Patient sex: M
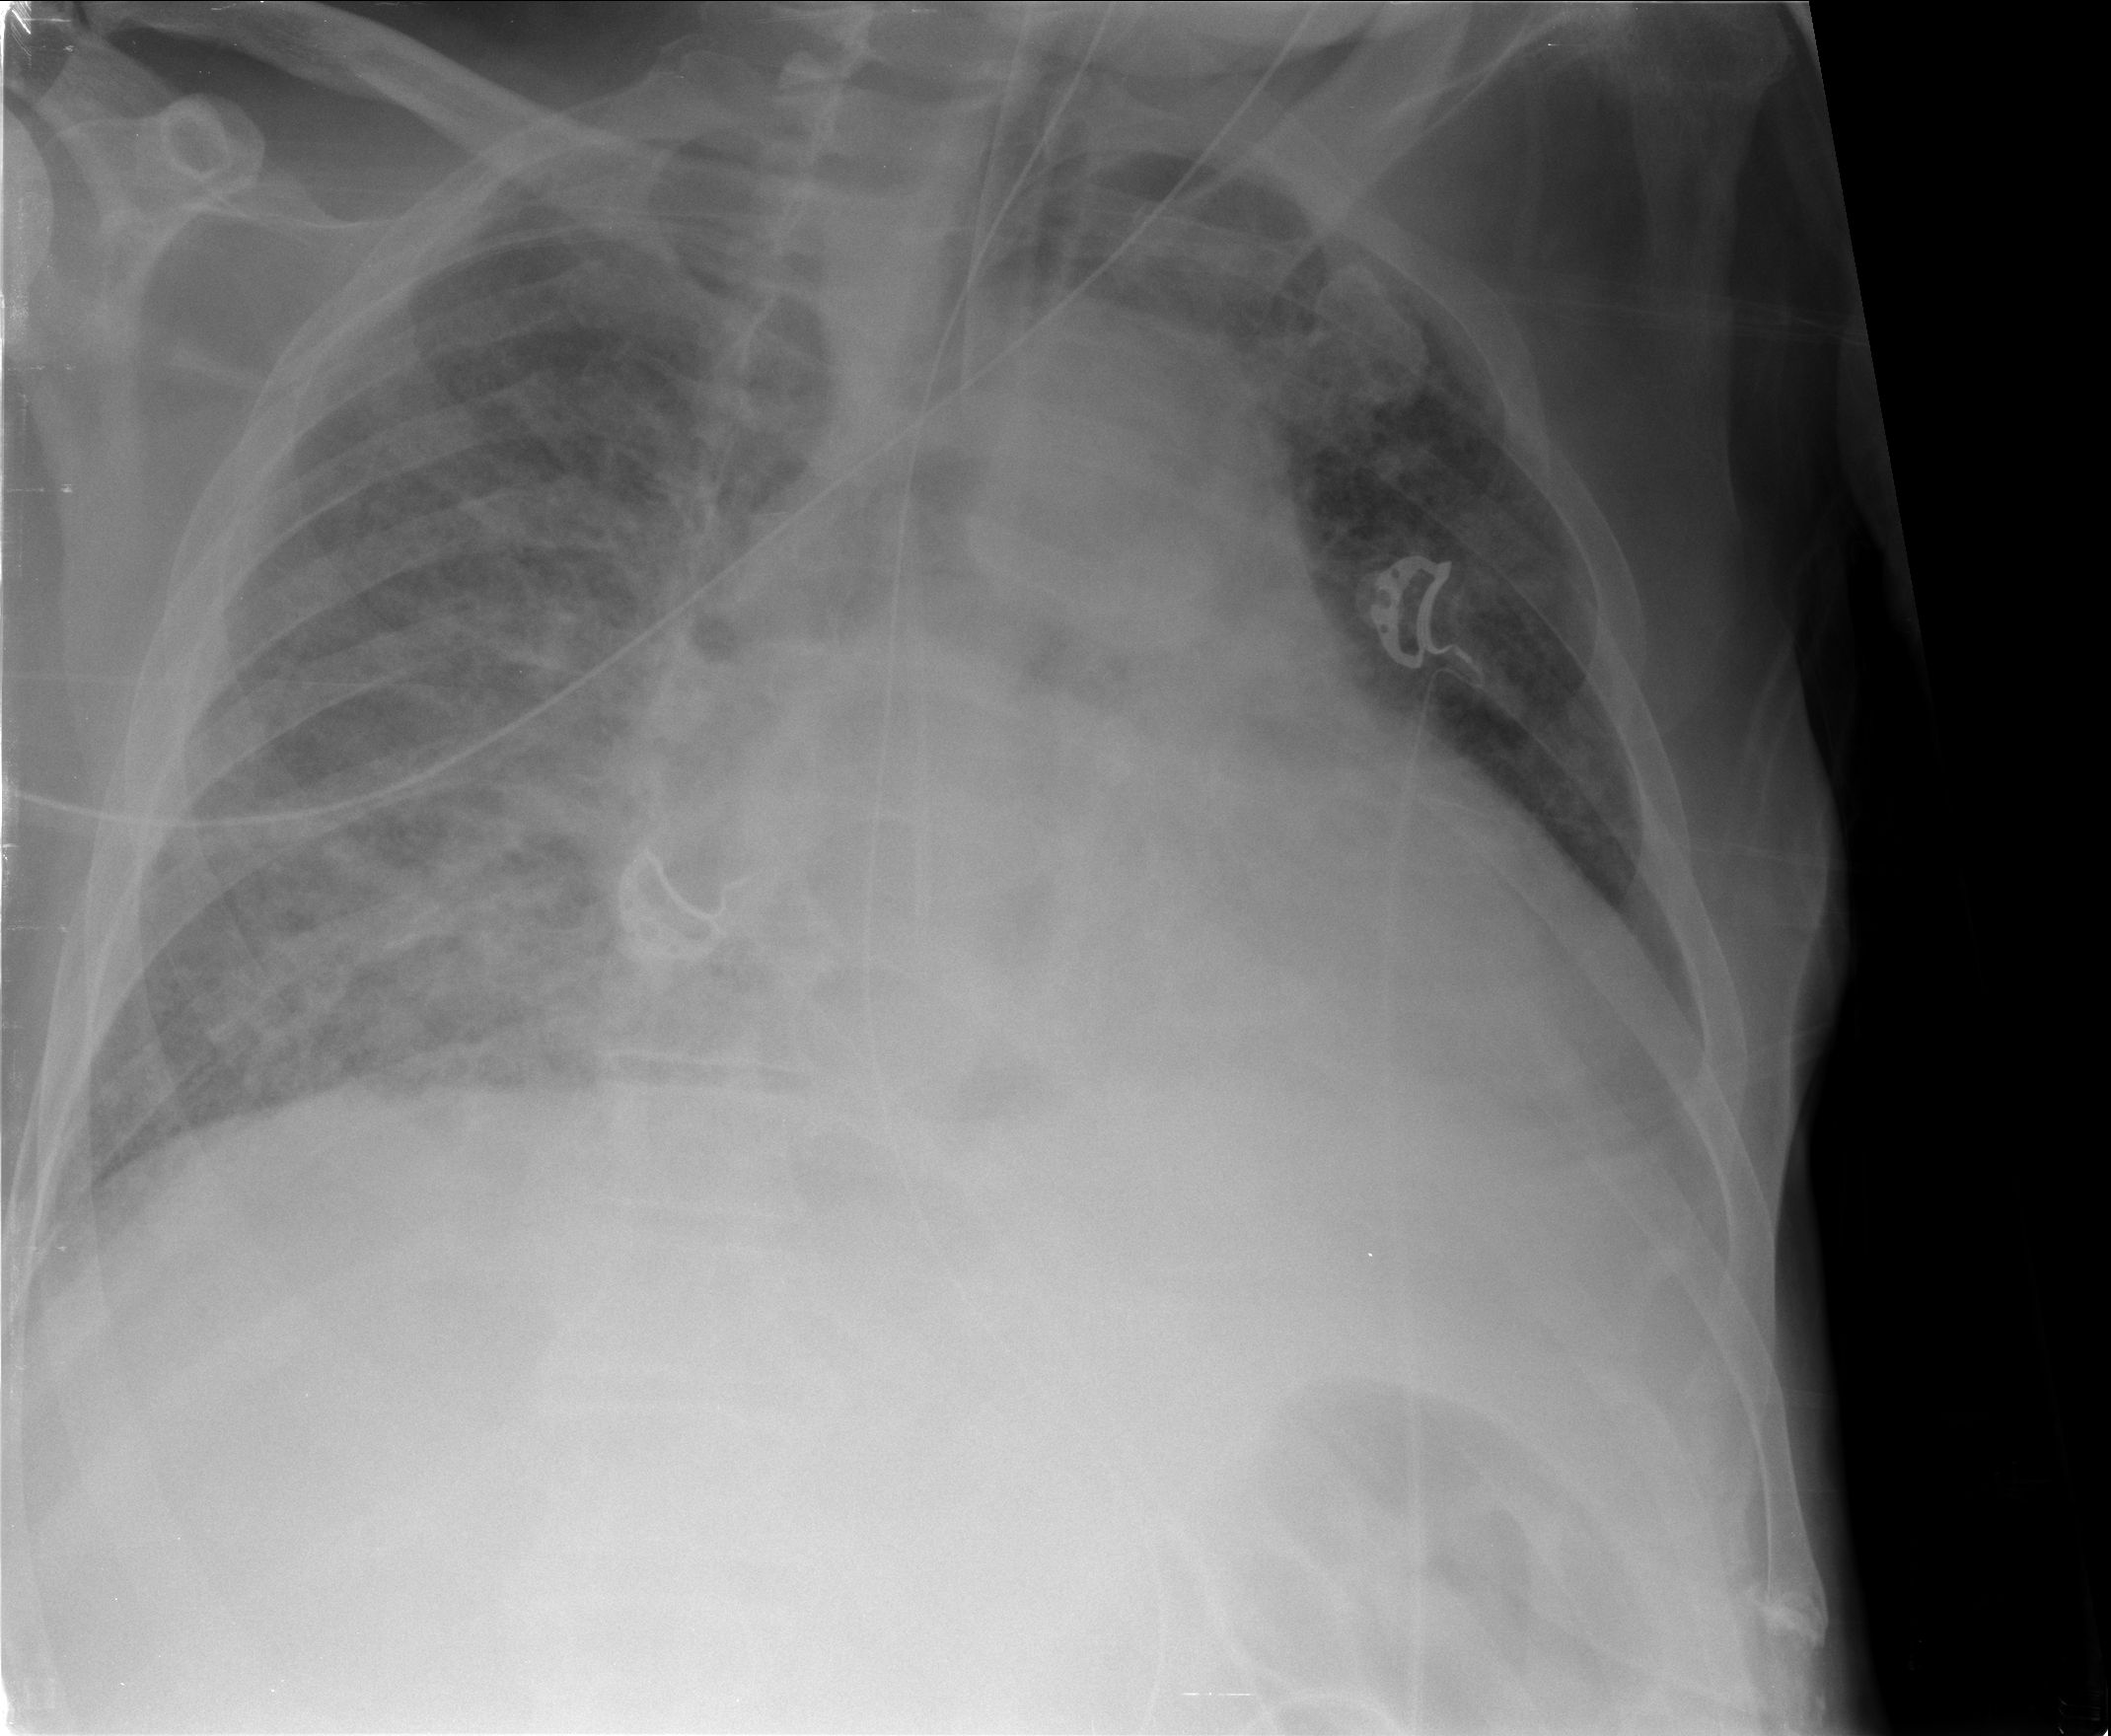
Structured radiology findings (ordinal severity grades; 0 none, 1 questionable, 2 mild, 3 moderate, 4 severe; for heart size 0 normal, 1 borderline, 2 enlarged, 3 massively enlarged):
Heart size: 2
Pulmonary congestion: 2
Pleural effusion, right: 1
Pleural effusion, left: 2
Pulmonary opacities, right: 4
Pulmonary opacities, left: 3
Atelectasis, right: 3
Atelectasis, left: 2